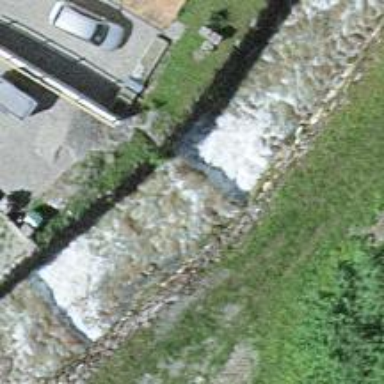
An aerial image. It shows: Check dam along waterway with retaining wall.